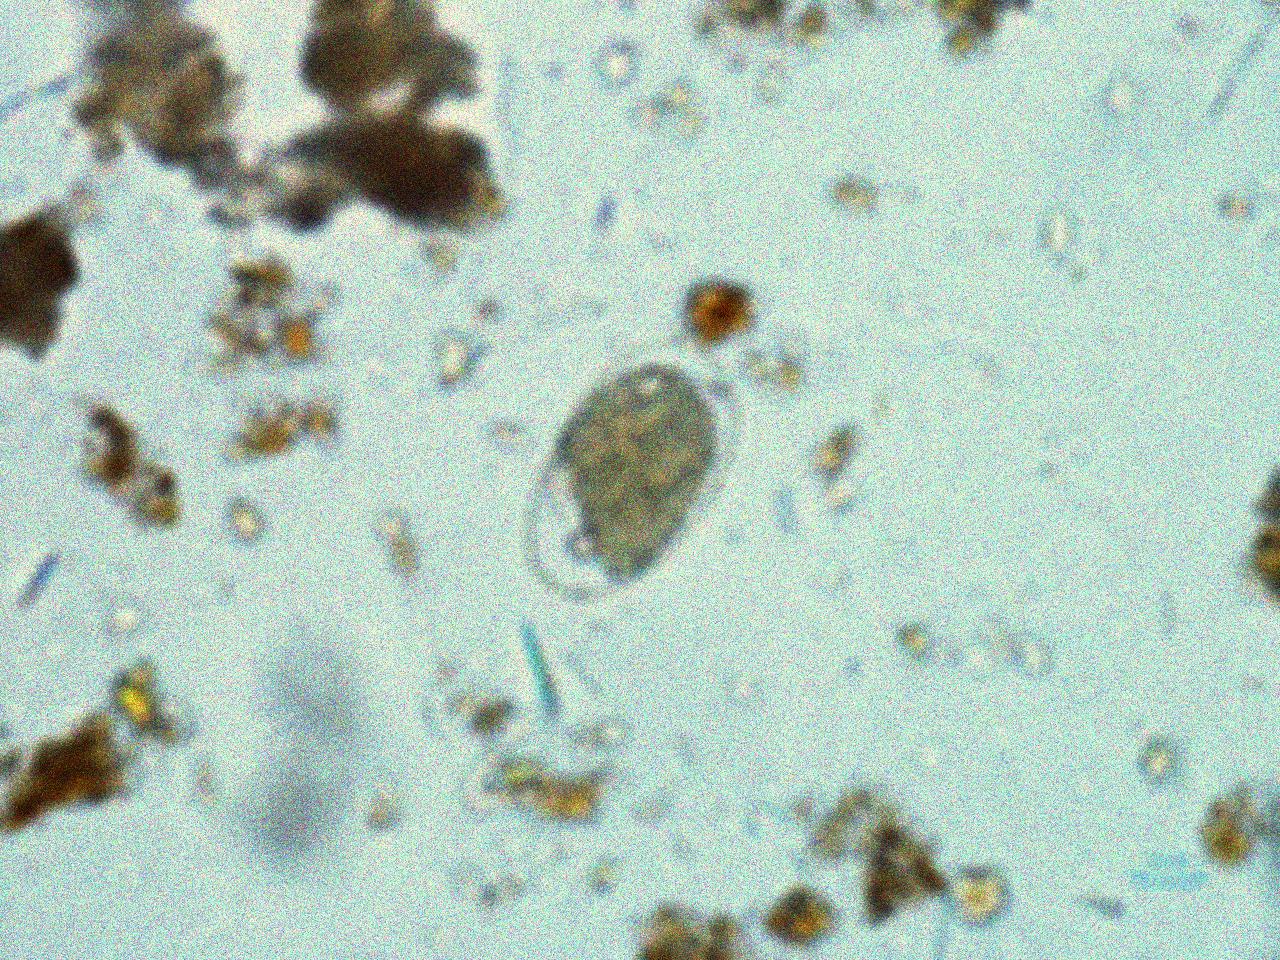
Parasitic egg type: Hookworm egg